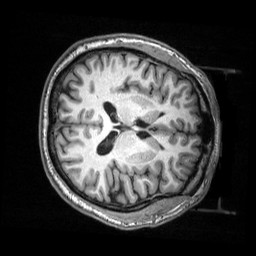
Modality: T1w
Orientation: axial
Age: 47
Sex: male
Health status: healthy
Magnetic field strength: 3 T
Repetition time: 2.53 s
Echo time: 0.00331 s